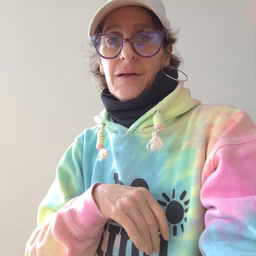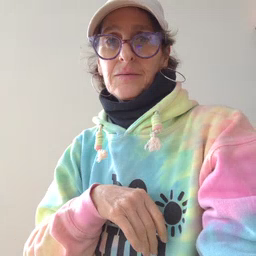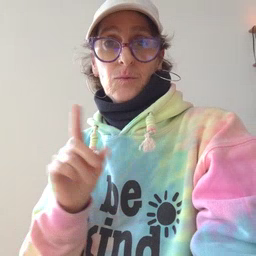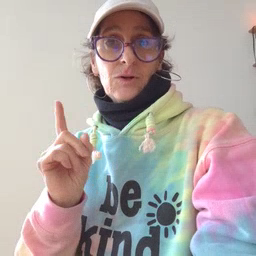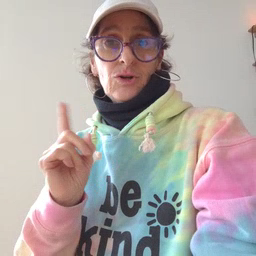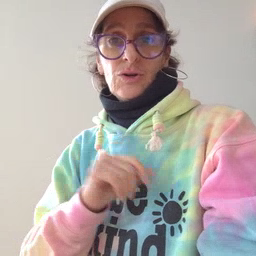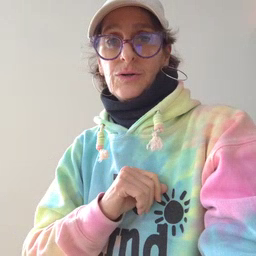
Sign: where